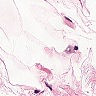
Metastatic tissue present: no